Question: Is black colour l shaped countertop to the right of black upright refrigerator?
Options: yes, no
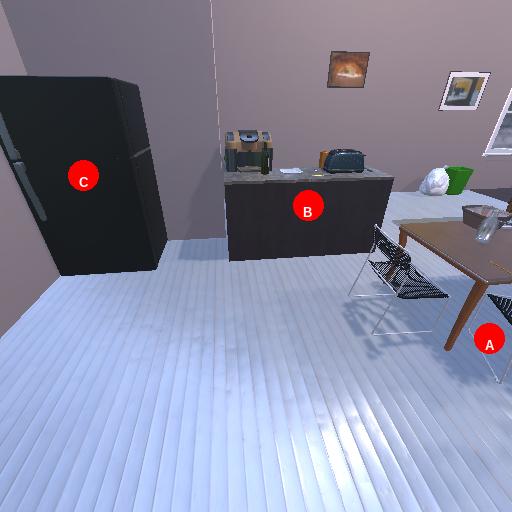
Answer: yes